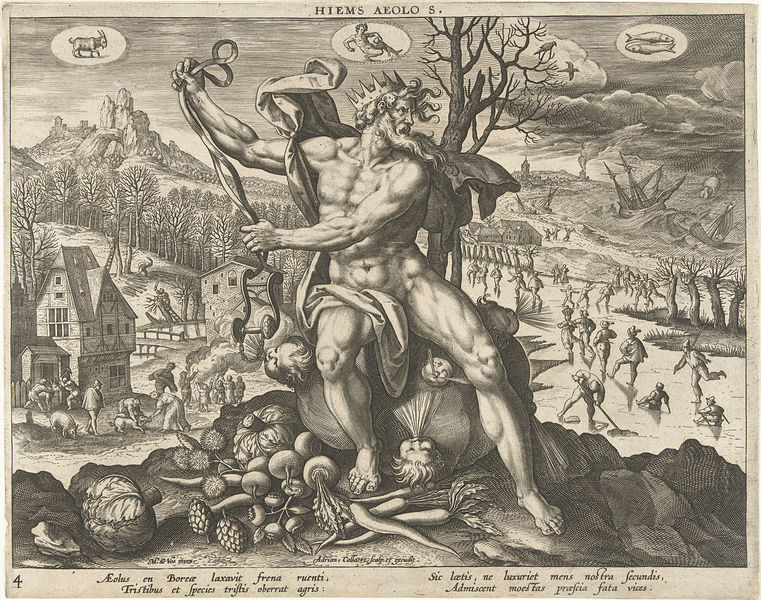
Titel: Winter
Künstler: Adriaen Collaert
Standort: Amsterdam
Institution: Rijksmuseum
Schlagwörter: baum, berg, gemälde, gott, himmel, kopf, mann, meer, nackt, wasser, wolken, landschaft, menschen, grau, skizze, zeichnung, eis, gebäude, haus, schnee, tiere, malerei, bart, band, niederlande, häuser, wind, krone, locken, wald, arbeit, bauern, kinder, früchte, gemüse, kohl, putte, zaumzeug, schiff, schiffe, segel, ernte, feldarbeit, getreide, dorf, graphik, herbst, hof, winter, luft, sturm, könig, muskeln, schwein, gezeiten, nack, jungfrau, stich, fisch, salat, mittelalter, gottheit, jupiter, hopfen, sternzeichen, ziegenbock, fische, widder, schlinge, rüben, möhre, steinbock, tierkreiszeichen, februar, wider, mönner, zodiac, kinderkopf, aepfel, 1650, rübe, schiffsuntergang, heemskerk, heemskerck, aeolus, erntegott, ni3ederlande